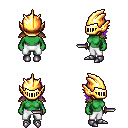
a pixel art fantasy rpg character, female body template, orc, green skin, leather shoulder armor, white pants, purple long bangs hairstyle, gold helm, metal boots, dagger, four views (front, back, left, right), 2x2 character sprite sheet, small pixel art, hard edges, no anti-aliasing